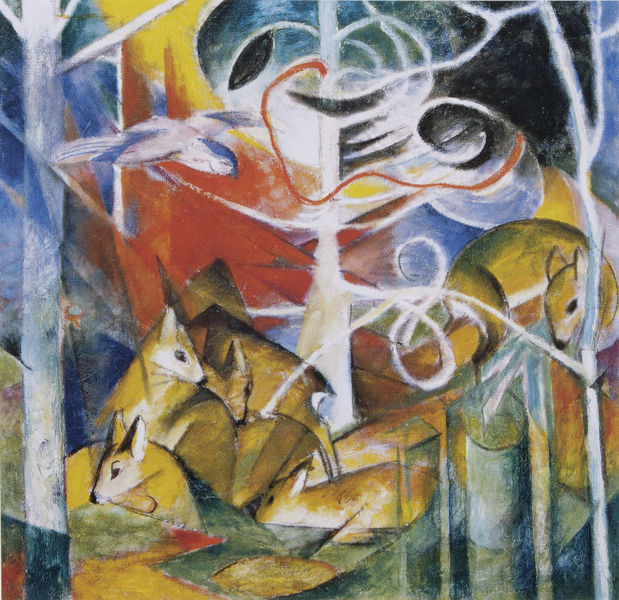
Titel: Rehe im Walde I
Künstler: Franz Marc
Standort: Washington (District of Columbia)
Institution: The Phillips Collection
Schlagwörter: baum, blau, blätter, hand, himmel, vogel, weiß, aquarell, baumstämme, bäume, gelb, grün, kubismus, kubistisch, landschaft, ocker, äste, bewegung, blumen, braun, bunt, köpfe, schwarz, gras, rot, tier, tiere, wiese, beige, expressionismus, malerei, schleife, augen, gesicht, taube, öl, ast, birken, natur, stamm, vieh, zweige, sonne, auge, gold, stehend, blatt, ohren, wald, oval, reiter, voegel, hase, hasen, ruhe, schlafen, moderne, rudel, abstrakt, farben, flächen, modern, formen, herde, linien, rast, blue, red, face, yellow, deutsch, liegend, abstraktion, abstrahiert, katze, münchen, linie, geld, form, schlange, franz, geometrisch, fuchs, unterholz, eiss, kitz, reh, rehe, tree, mountains, sun, eyes, forest, schüler, mouth, bird, expressionist, birds, stumpf, blauer reiter, baumstumpf, schutz, kandinsky, marc, ears, geometric, franz marc, franz mark, schnauzen, füchse, rehe im wald, süddeutsch, weisel, zusammengerollt, blaue reiter, deer, dove, walt, ligend, picasso, cubism, chagall, raubvogel, fox, woods, bald, waldtiere, rabbits, fiere, rot+blau, lasker, foxes